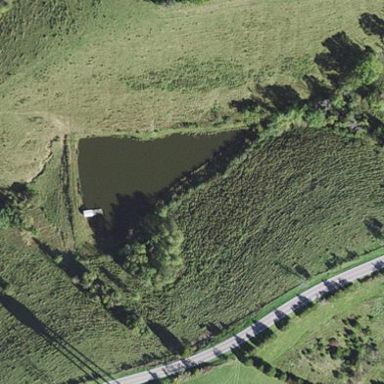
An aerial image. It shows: Serene pond surrounded by nature.